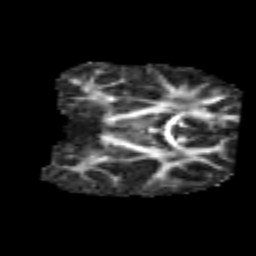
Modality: FA
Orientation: coronal
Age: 6
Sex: female
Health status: healthy